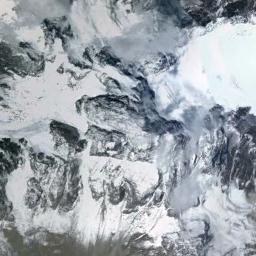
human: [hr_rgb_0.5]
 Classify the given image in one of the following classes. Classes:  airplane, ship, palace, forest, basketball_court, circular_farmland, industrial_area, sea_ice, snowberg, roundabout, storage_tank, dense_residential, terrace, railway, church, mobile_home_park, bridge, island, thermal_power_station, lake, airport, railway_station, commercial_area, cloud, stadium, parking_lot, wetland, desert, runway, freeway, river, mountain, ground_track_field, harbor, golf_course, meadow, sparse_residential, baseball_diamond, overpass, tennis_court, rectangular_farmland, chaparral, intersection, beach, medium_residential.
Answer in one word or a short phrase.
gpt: snowberg